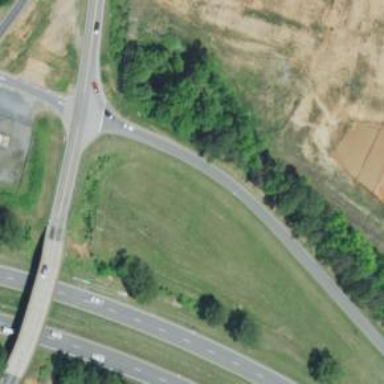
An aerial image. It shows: Trunk link highway.